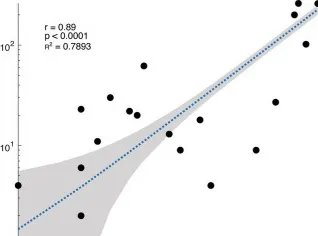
Correlation between tractography results from pre-implant, post-implant, and post-repositioning DWI. (A) Scatterplot of the streamline counts to each parcel for the original lead positioning using pre- and post-implant DWI.
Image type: chart (chart)